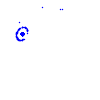
Particle: pion